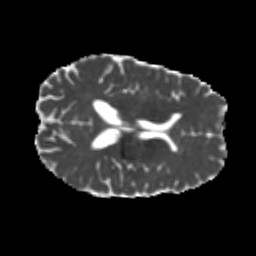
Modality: MD
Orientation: axial
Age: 23
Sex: male
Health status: healthy
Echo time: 0.074 s